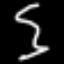
Label: squiggle